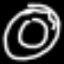
Label: donut